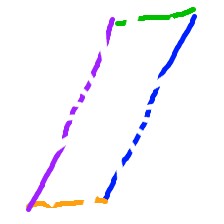
Shape: parallelogram